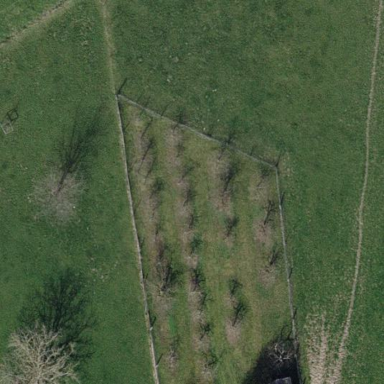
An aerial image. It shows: Orchard enclosed by fence.